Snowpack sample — Loveland Pass, Silver Plume, Colorado, USA (2/11/26, 12:00 PM MST)
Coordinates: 39.663, -105.886
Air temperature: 35 °F
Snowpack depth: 82 cm
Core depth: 20 cm
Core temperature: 17.6 °F
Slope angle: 13°, slope face: 12°
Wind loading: high
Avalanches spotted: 1
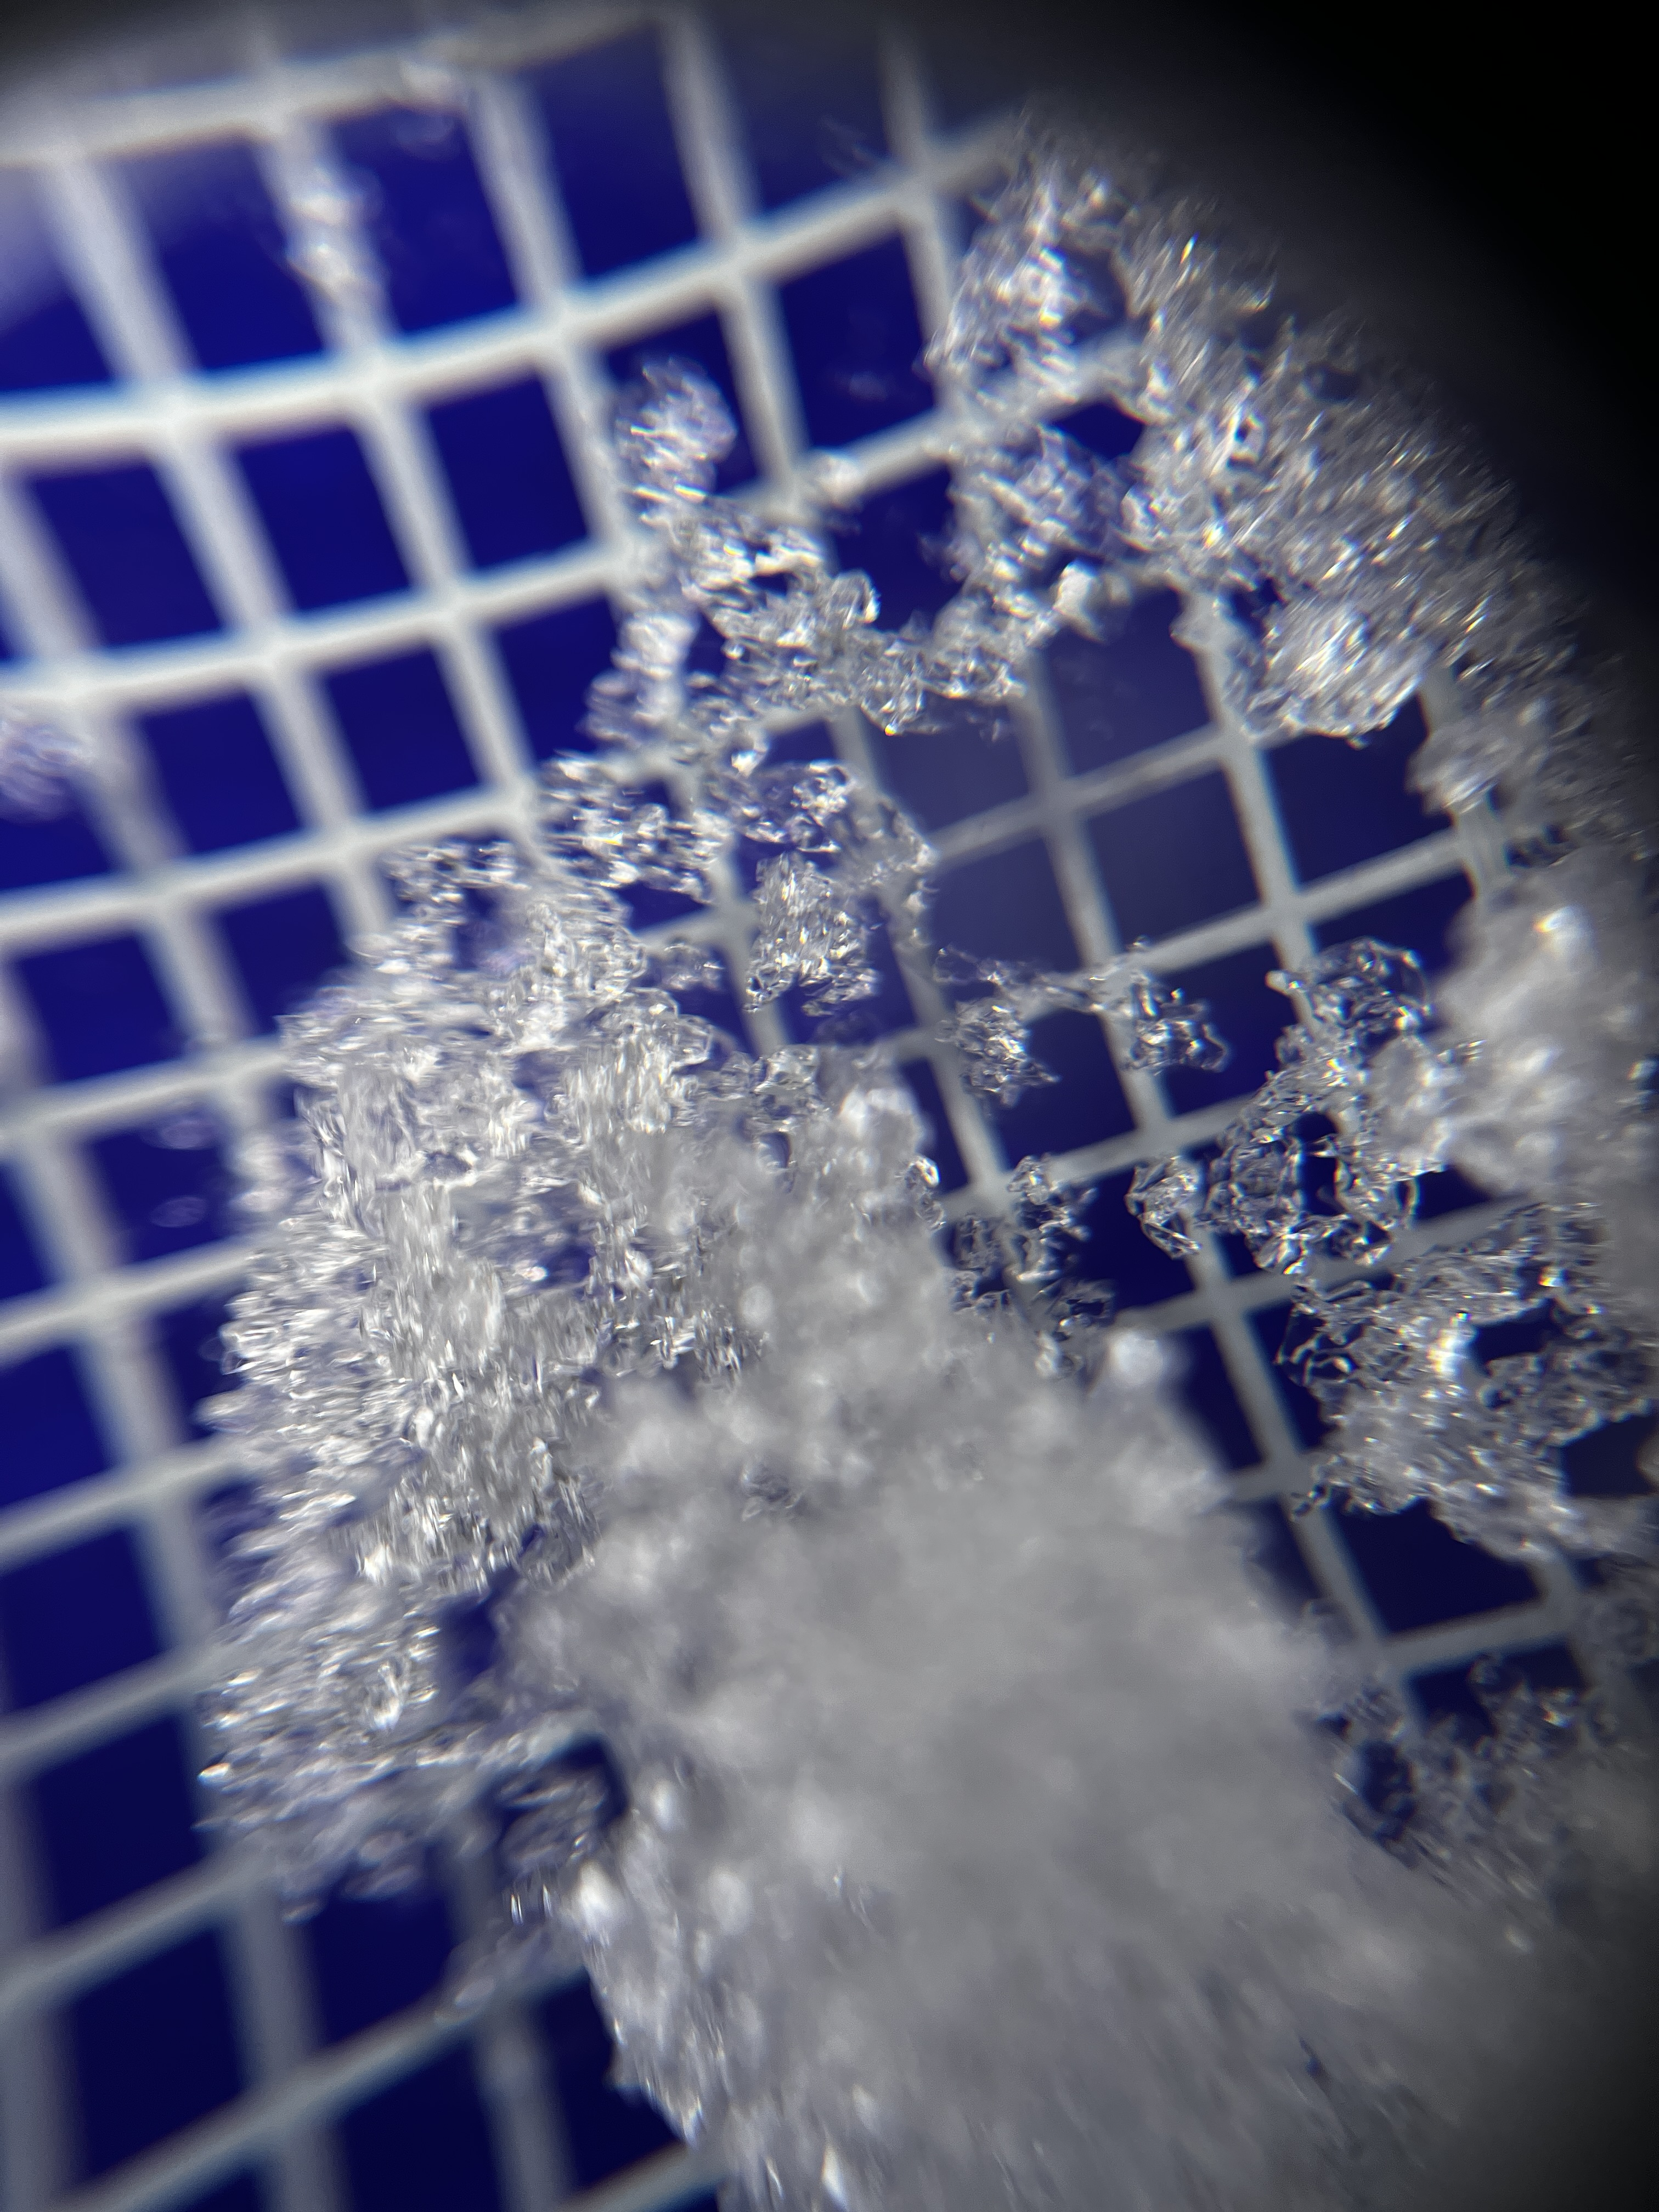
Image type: magnified_profile
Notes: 1 small avalanche spotted on the north side of the bowl, lots of wind loading